Question: I'm developing a Grails app and I'm having a problem with the CSS rules applied to a view. Consider this GSP code:
'''
<div id="radio" style="height: 30px">
<div class="fieldcontain">
<label style="float: left; width: 25%; overflow: hidden">
<g:message code="recepcionDeComplejoInstance.tipoDeMineral.label" default="Tipo De Mineral" />
</label>
</div>
<div class="ui-button" style="float: left; width: 75%; overflow: hidden; text-align: start">
<input type="radio" id="radioComplejo" value="complejo" name="radio" checked="checked"><label for="radioComplejo">COMPLEJO</label>
<input type="radio" id="radioPlomoPlata" value="plomoPlata" name="radio"><label for="radioPlomoPlata">PB-AG</label>
<input type="radio" id="radioZincPlata" value="zincPlata" name="radio"><label for="radioZincPlata">ZN-AG</label>
<input type="radio" id="radioCobrePlata" value="cobrePlata" name="radio"><label for="radioCobrePlata">CU-AG</label>
</div>
</div>
<div id="radio2" style="height: 30px">
<div class="fieldcontain">
<label style="float: left; width: 25%; overflow: hidden">
<g:message code="recepcionDeComplejoInstance.naturalezaMineral.label" default="Naturaleza Mineral" />
</label>
</div>
<div class="ui-button" style="float: left; width: 50%; overflow: hidden; text-align: start">
<input type="radio" id="radioSulfuro" value="sulfuro" name="radio2" checked="checked"><label for="radioSulfuro">SULFURO</label>
<input type="radio" id="radioOxido" value="oxido" name="radio2"><label for="radioOxido">OXIDO</label>
</div>
</div>
'''
This is the result:

There are two CSS classes used in the view:
1. fieldcontain, that is the default CSS provided by Grails.
2. ui-button,declared in the JQuery UI Lightness file (jquery-ui-1.10.3.custom.css)
As you can see the radio buttons don't have the appearance of the radio button considering that the same CSS rules are being applied to both radio button groups.
Why is this happening?
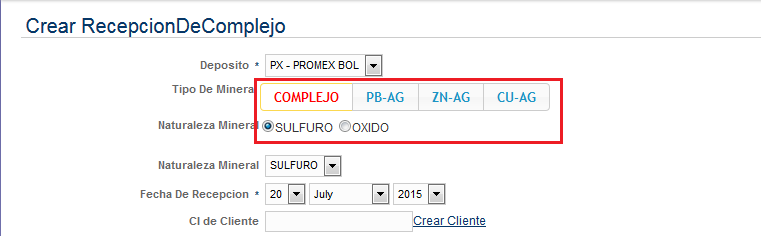
Answer: It is because you have enable jquery-ui radio button style from javascript by calling 'buttonset()':
'''
$( "#radio, #radio2" ).buttonset();
'''
Follow this plunker <URL>.